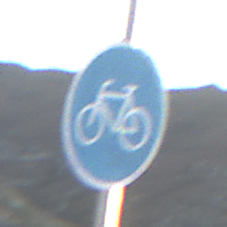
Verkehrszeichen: Radweg
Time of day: SunriseSunset
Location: Outdoor (Nature)
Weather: Clear
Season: NotSpecified
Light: Natural